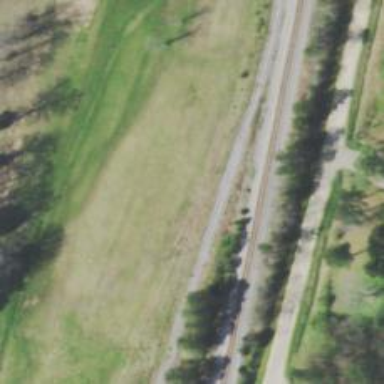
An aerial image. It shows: Disused railway spur.